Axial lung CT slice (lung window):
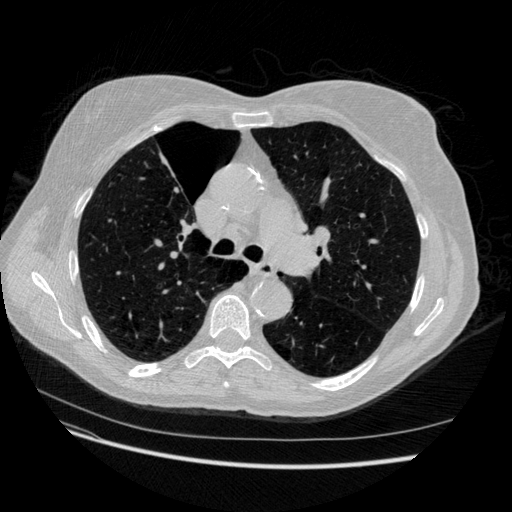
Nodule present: no